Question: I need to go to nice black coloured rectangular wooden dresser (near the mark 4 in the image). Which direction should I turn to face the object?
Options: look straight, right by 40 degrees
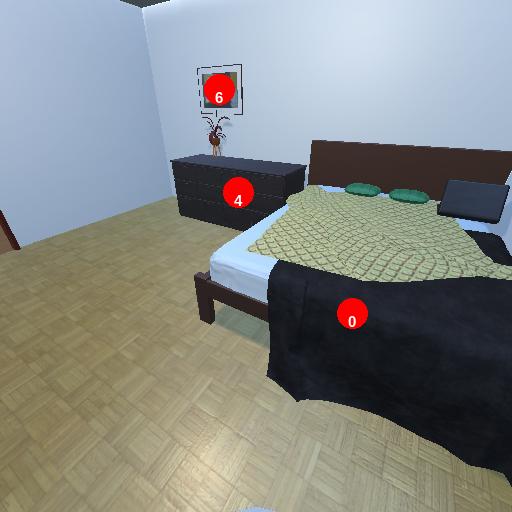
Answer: look straight